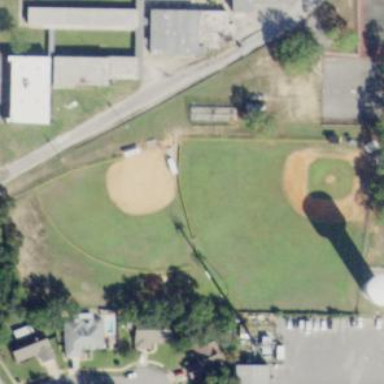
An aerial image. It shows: Softball pitch for leisure land activities.